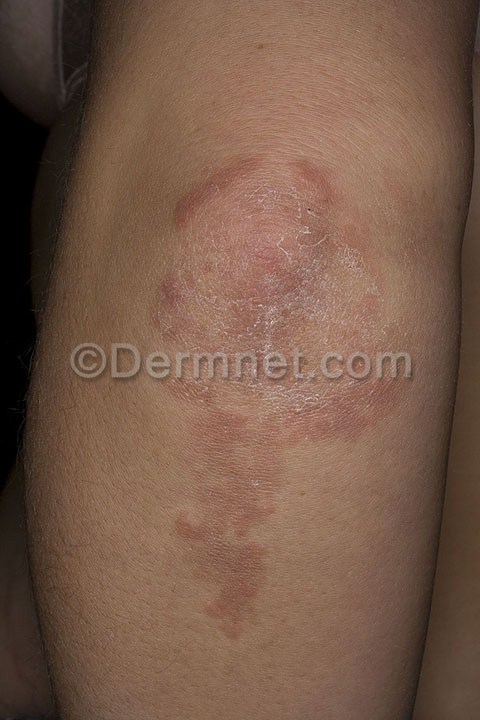
Disease: Bullous Disease Photos